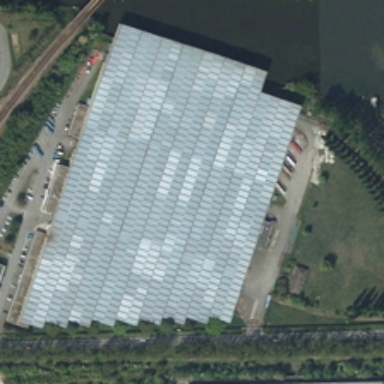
The center is a red square structure, a total of four layers .